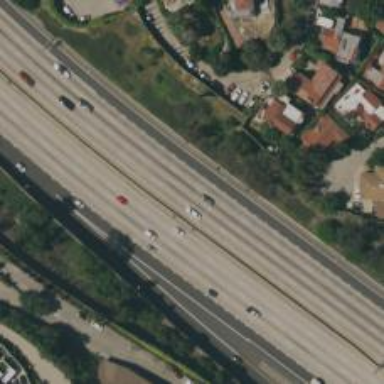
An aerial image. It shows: Motorway junction.